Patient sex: M
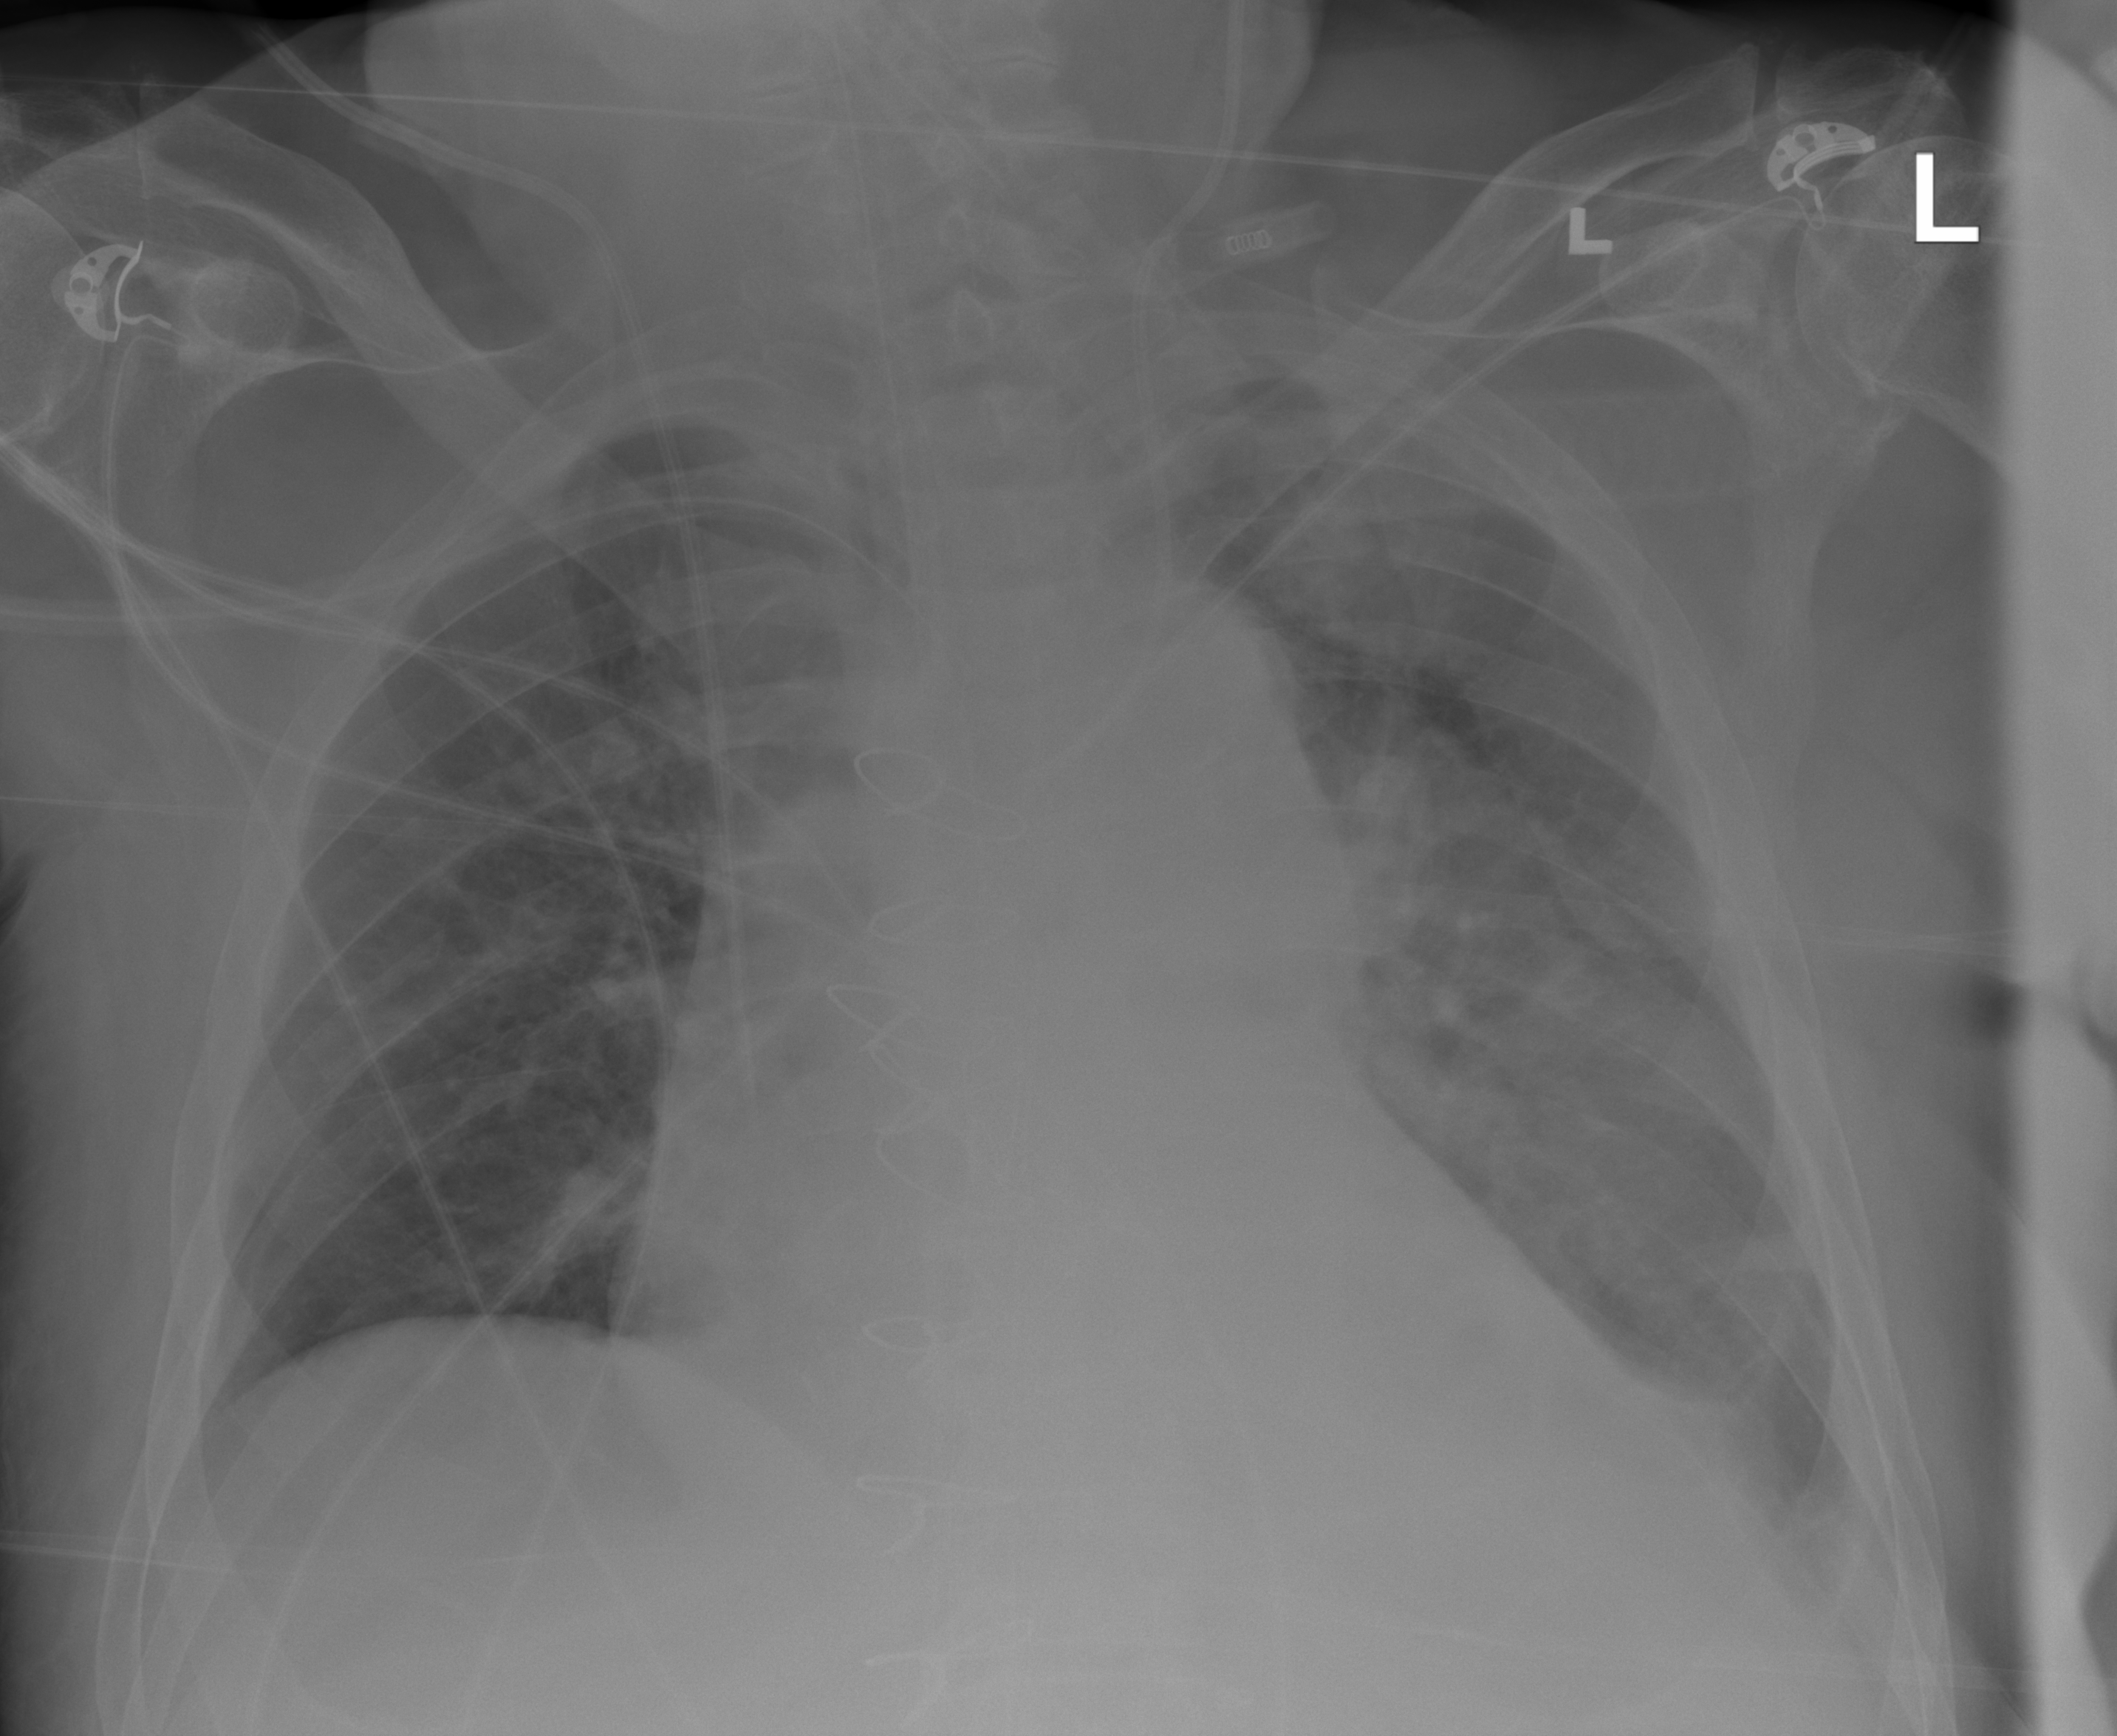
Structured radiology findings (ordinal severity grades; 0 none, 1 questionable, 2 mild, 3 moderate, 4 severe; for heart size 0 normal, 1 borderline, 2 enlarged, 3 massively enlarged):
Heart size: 2
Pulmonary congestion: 2
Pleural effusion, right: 0
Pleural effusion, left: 2
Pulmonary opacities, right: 0
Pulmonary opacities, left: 2
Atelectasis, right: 0
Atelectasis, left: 2